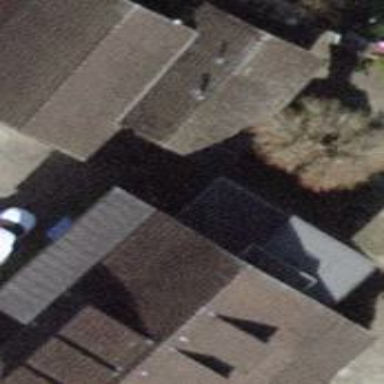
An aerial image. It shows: Shed building.